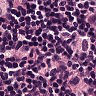
Metastatic tissue present: no